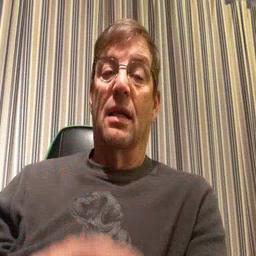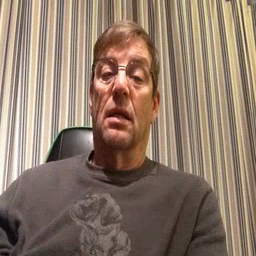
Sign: hate